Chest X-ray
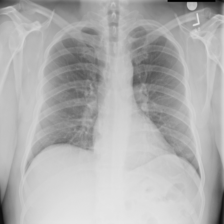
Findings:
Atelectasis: negative
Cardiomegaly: negative
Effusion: negative
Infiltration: negative
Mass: negative
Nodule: negative
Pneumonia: negative
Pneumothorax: negative
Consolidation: negative
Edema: negative
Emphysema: negative
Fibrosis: negative
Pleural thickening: negative
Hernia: negative